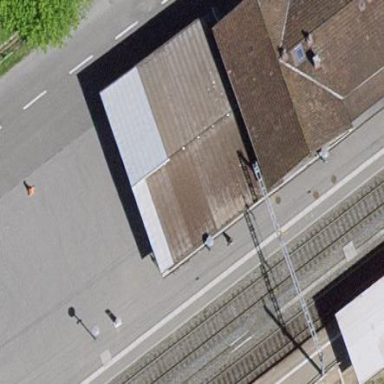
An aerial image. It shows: Train station building.